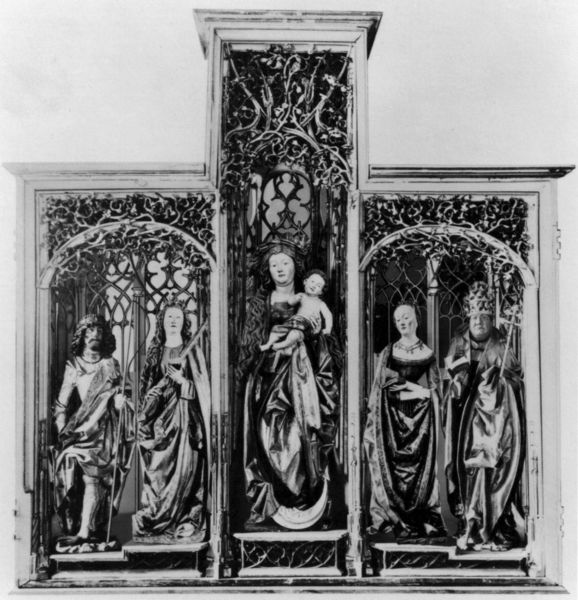
Titel: Ehemaliger Hochaltar (Rekonstruktion)
Künstler: unbekannt
Standort: Kippenheim (Ortenaukreis)
Institution: St. Mauritiuskirche
Schlagwörter: gott, mann, weiß, frauen, menschen, fenster, frau, holz, kleider, mitte, männer, schwarz, säulen, rosen, alt, sockel, kirche, figur, drei, gewänder, kind, mutter, pflanzen, gotik, krone, locken, rechts, renaissance, baby, figuren, bischof, könig, papst, thron, robe, bildhauerei, foto, fotografie, mond, kreuz, religion, links, mondsichel, schwarzweiss, sichel, schwert, altar, hochaltar, schnitzerei, photo, gotisch, christus, jesus, pieta, tempel, königin, heilige, heilig, gothik, maria, madonna, tafelaufsatz, petrus, aufnahme, schnitzen, schnitzwerk, altarbild, zepter, tryptichon, jesuskind, gesprenge, retabel, maria mit kind, barbara, mitteltafel, triptychon, apostel, mondischel, marienaltar, mittelschrein, riemenschneider, seitentafeln, holzschnitzerei, gottes, mondensichel, sacra conversatione, bischog, satue, jsus, trytichon, verziehung, drei abteile, sechs personen, 5 personen